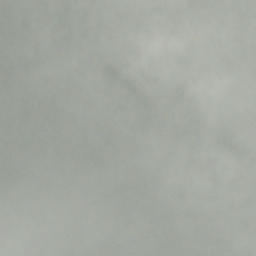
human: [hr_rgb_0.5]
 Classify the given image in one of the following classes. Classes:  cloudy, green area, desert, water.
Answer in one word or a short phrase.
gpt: cloudy